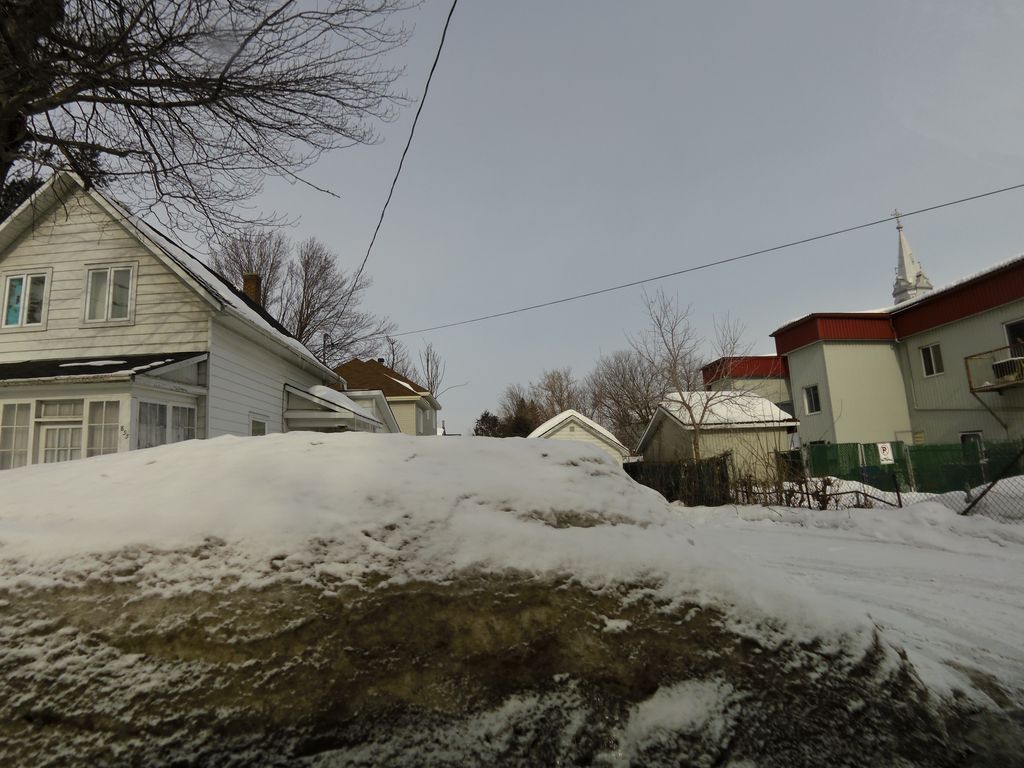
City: ottawa-gatineau